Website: walmart
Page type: payment
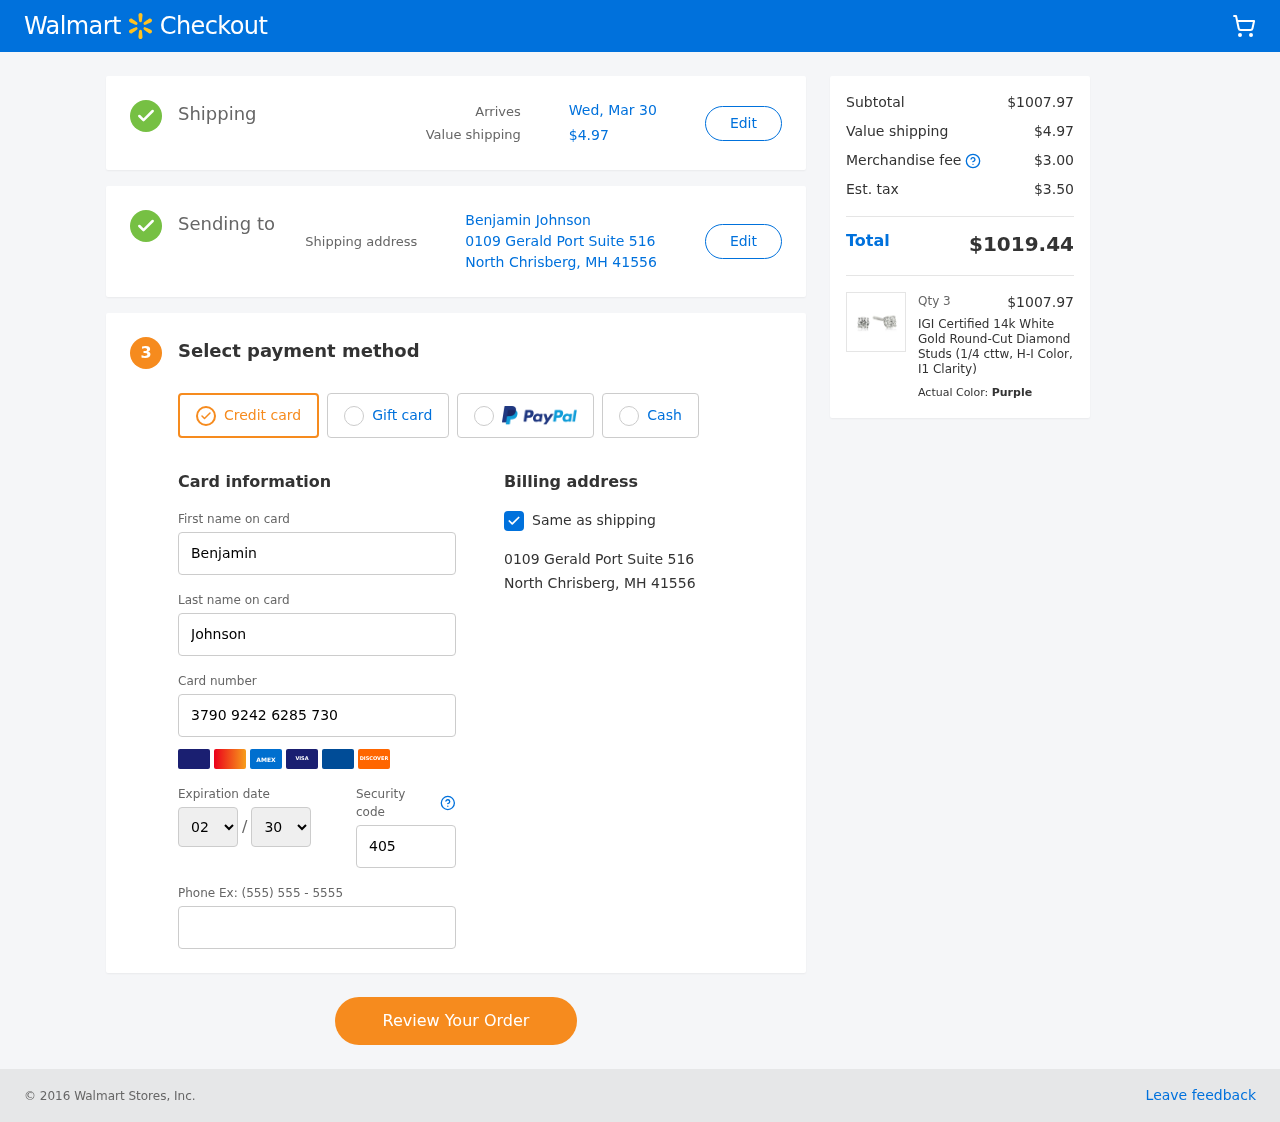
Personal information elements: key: PII_CARD_EXPIRY_MONTH
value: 02
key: PII_CARD_EXPIRY_YEAR
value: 30
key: PII_CITY_STATE_ZIP
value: North Chrisberg, MH 41556
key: PII_FULLNAME
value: Benjamin Johnson
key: PII_STREET
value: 0109 Gerald Port Suite 516
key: PII_FIRSTNAME
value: Benjamin
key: PII_LASTNAME
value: Johnson
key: PII_CARD_NUMBER
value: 3790 9242 6285 730
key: PII_CARD_CVV
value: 4053
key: PII_PHONE
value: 8096214757
Product elements: key: PRODUCT1_NAME
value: IGI Certified 14k White Gold Round-Cut Diamond Studs (1/4 cttw, H-I Color, I1 Clarity)
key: PRODUCT1_PRICE
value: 335.99
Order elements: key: ORDER_DELIVERY_DATE
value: Wed, Mar 30
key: ORDER_SHIPPING_COST
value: $4.97
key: ORDER_SUBTOTAL
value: $1007.97
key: ORDER_MERCHANDISE_FEE
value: $3.00
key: ORDER_TAX
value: $3.50
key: ORDER_TOTAL
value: $1019.44
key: ORDER_NUM_ITEMS
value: Qty 3